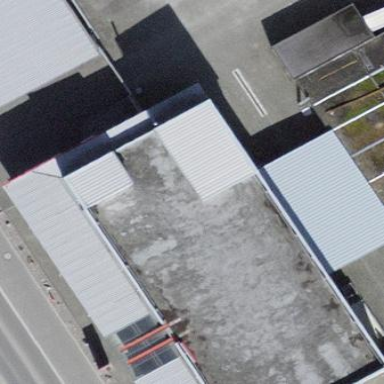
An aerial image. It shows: View of roof of building.